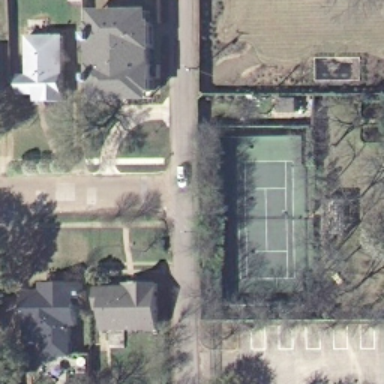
A tennis court with some plants and houses surrounded .